Aerial crown-view tile of a tropical tree (Barro Colorado Island, Panama), acquired 20250715:
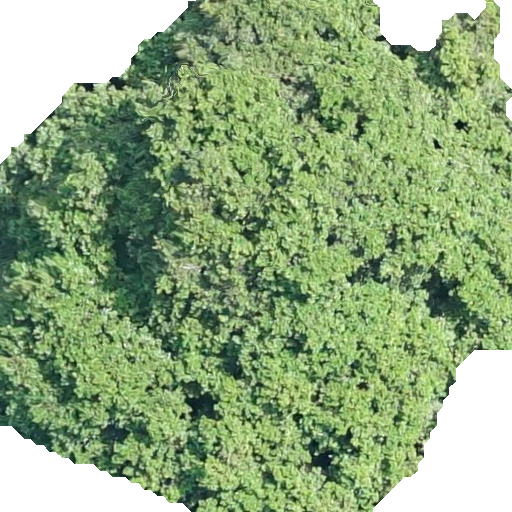
Species: Prioria copaifera
GBIF accepted scientific name: Prioria copaifera
Crown area: 353.497 m²